Field crop: tomato
Growth stage: 1
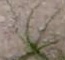
Species: cyperus